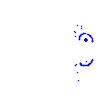
Particle: kaon